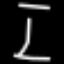
Label: hourglass